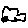
Label: car